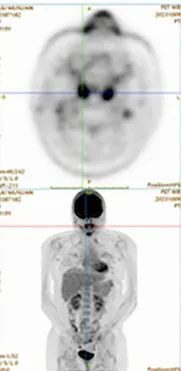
(C) FDG-PET at 11 months after diagnosis showing disappearance of abnormal signals.
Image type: radiology (pet)